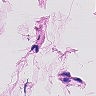
Metastatic tissue present: no